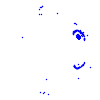
Particle: pion